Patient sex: F
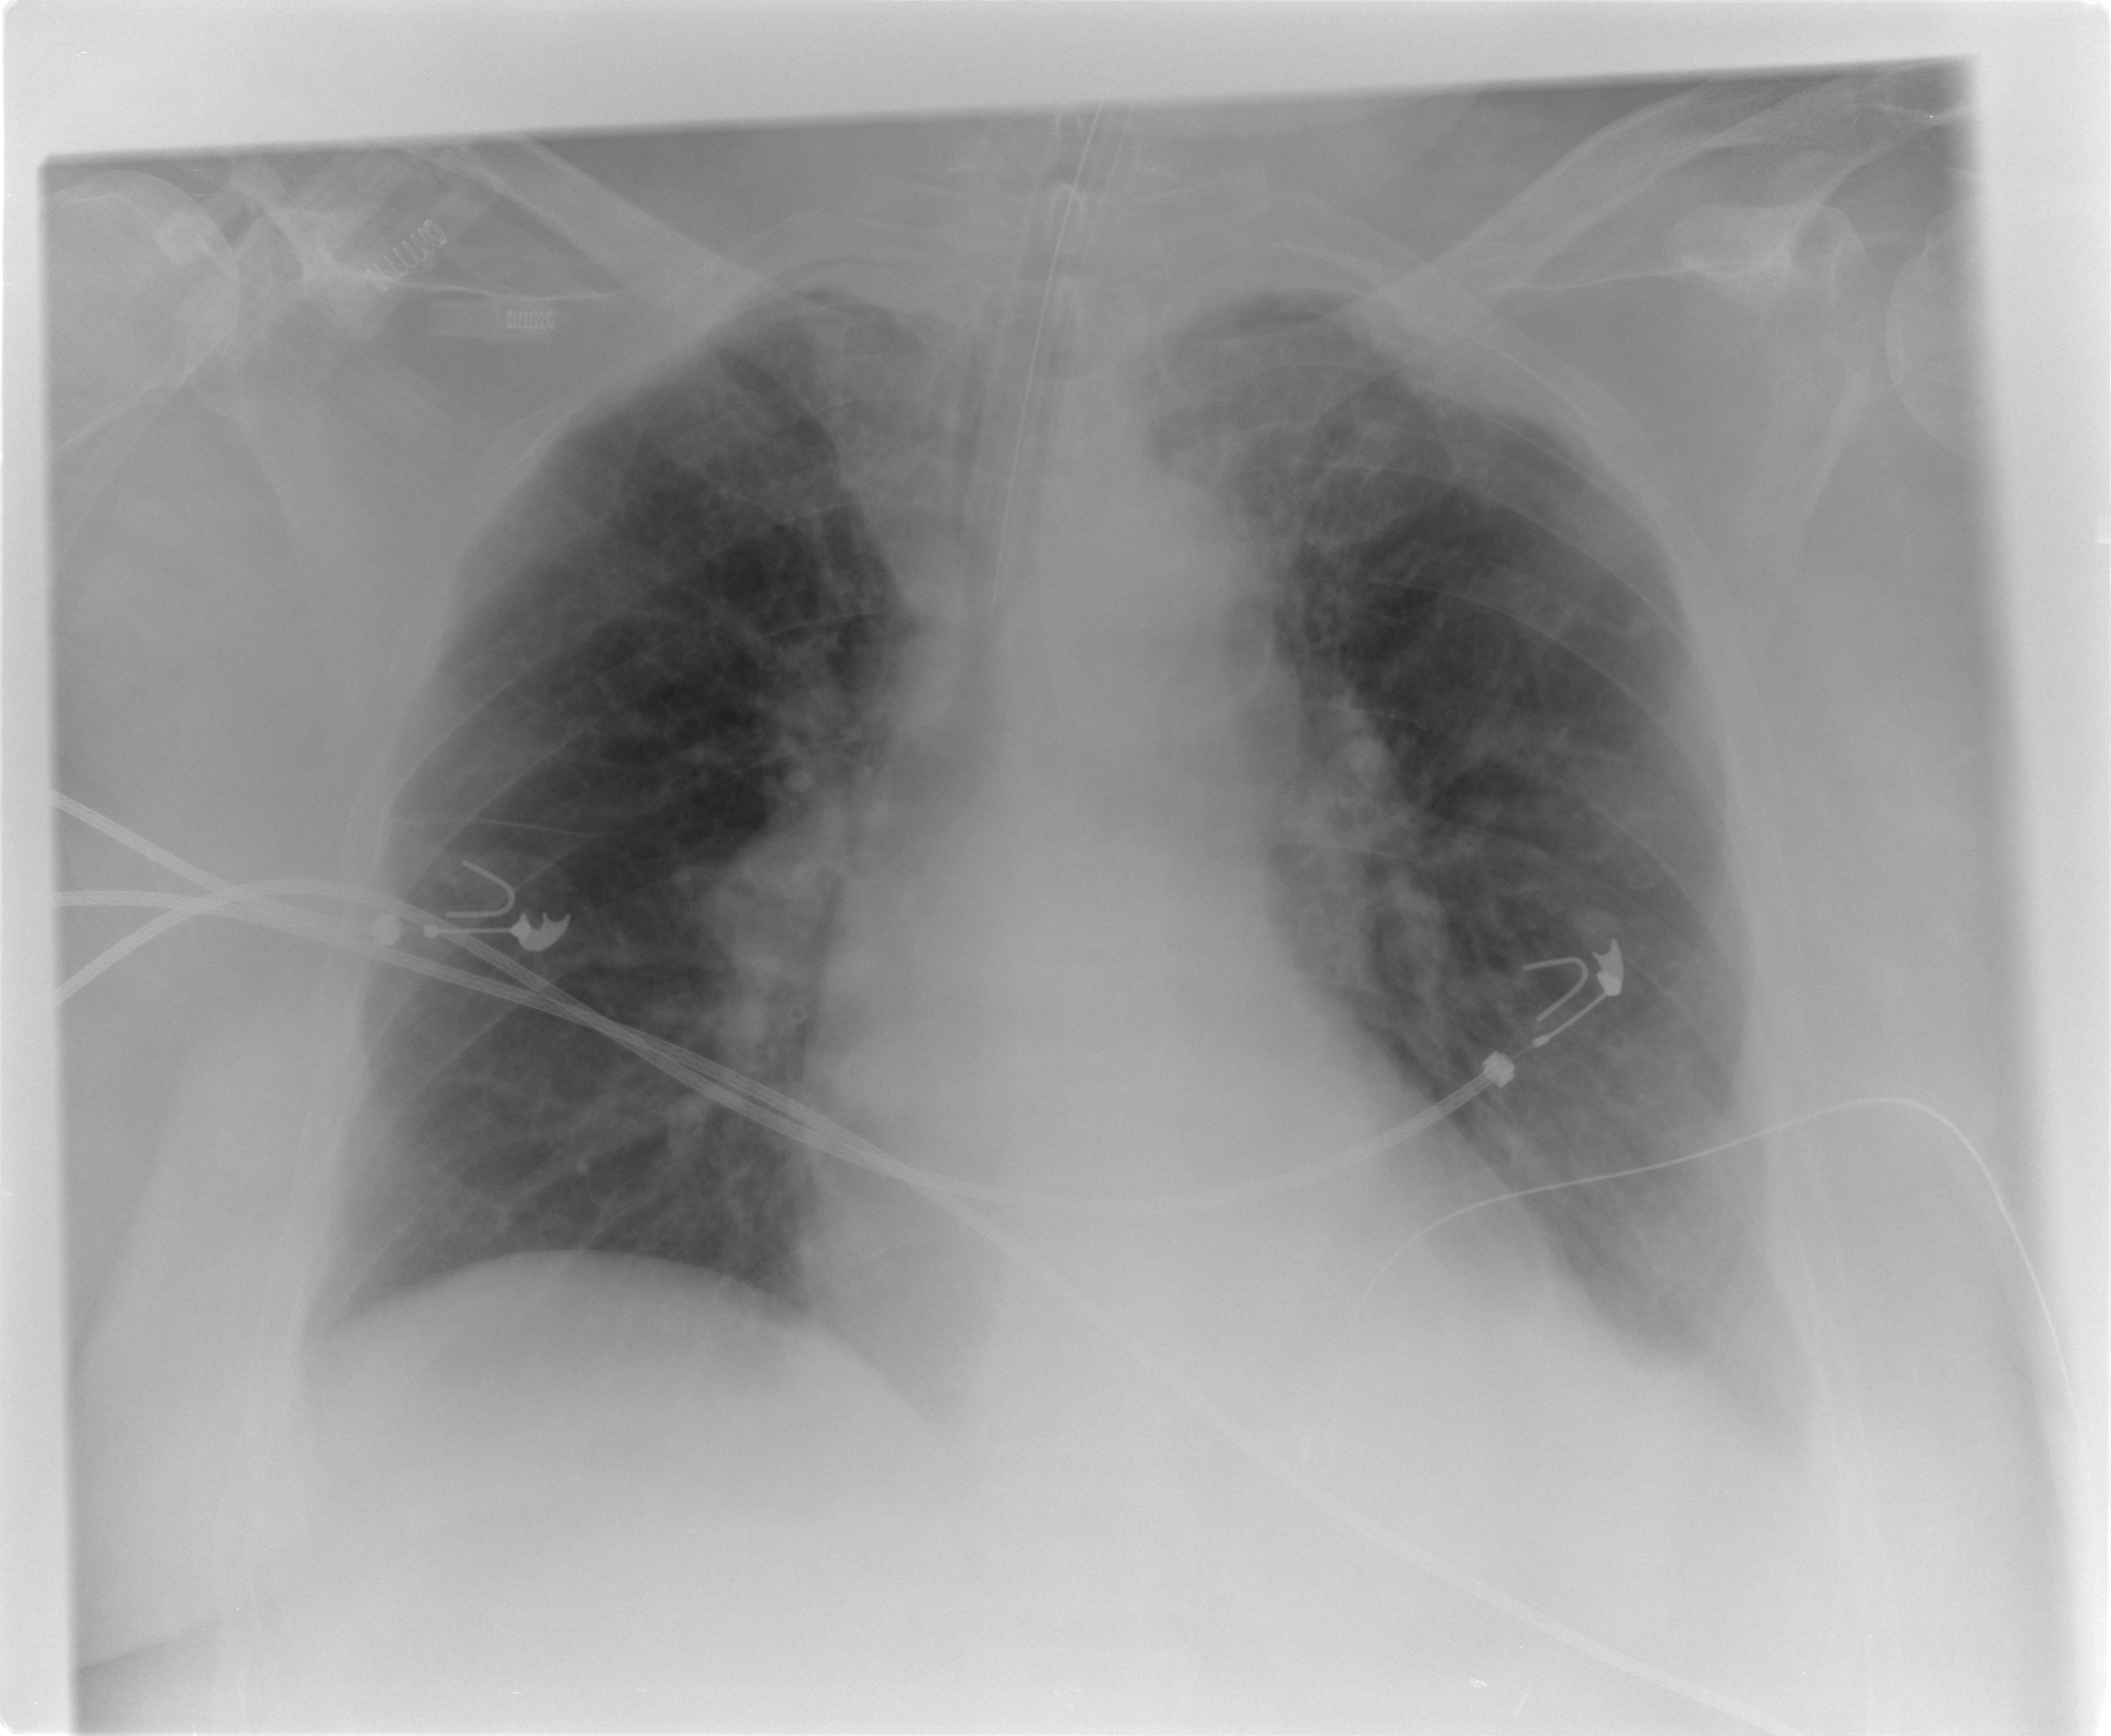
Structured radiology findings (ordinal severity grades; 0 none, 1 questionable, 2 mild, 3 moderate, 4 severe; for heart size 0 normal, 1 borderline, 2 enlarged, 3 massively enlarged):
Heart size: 0
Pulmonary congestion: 1
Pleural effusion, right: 0
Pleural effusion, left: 2
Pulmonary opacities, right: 0
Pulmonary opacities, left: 1
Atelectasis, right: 0
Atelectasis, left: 2